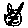
Label: cat